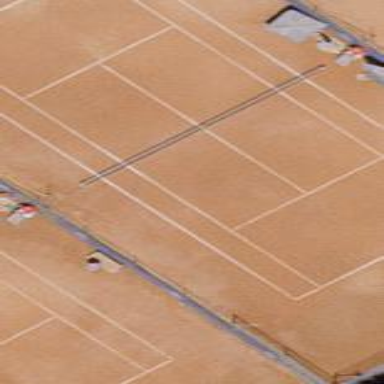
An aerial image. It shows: Sandy tennis court on pitch designated for leisure land.